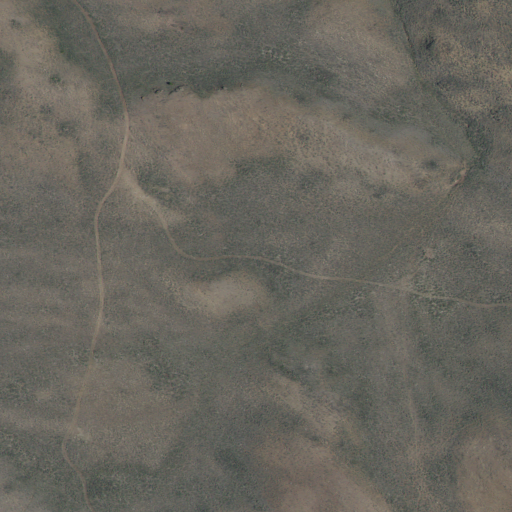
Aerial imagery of depression(s) in Idaho named Lehman Basin containing only shrub